Question: I'm going to build my own system include asp.net web site and web api, they are host on separate site. Architect diagram like image link below.

Every time client update something. I need to notify to the others. For example if client 1 upload a photo via web, then client 3 and (mobile app) and client 4(desktop app) should get a notification.
My problem is how to tell SignalR send notify to clients in this case. Please advice.
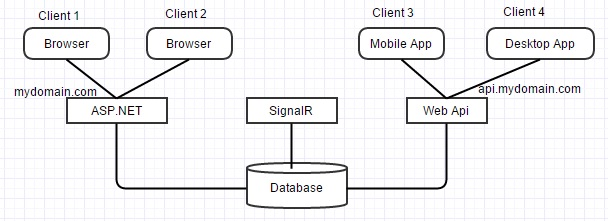
Answer: Your diagram must be changed in order to achieve what you need.
In order for this to work all the client types must be SignalR aware. For the web application it's straightforward since the "client" code is the website code itself.
For the mobile and desktop you have an extra layer (webapi) which in this case is an obstacle.
You should define a SignalR hub and connect to it from all the clients: WebApp, MobileApp, DesktopApp.
Knowing this, you can make a WebAPI project containing all the API methods and the SignalR hub(s) and connect to it from the other applications, website included.
As far as I know this is the only way to make this work, as you need to include SignalR library in all the clients code and use it to communicate with the hub(s).